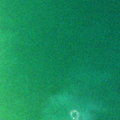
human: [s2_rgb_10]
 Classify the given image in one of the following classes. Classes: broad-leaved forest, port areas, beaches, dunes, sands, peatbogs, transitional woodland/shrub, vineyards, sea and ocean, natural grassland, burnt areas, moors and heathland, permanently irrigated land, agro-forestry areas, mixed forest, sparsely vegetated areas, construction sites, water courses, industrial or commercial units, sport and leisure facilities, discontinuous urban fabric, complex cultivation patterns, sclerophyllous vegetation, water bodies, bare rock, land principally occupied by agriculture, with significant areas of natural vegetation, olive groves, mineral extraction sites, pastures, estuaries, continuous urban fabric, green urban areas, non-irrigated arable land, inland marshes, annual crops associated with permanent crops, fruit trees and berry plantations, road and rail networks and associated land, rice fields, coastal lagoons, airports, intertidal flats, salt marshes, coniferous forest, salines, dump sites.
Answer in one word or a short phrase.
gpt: sea and ocean